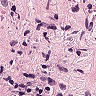
Metastatic tissue present: no